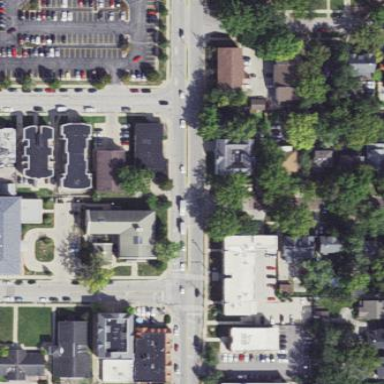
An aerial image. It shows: Sidewalk.